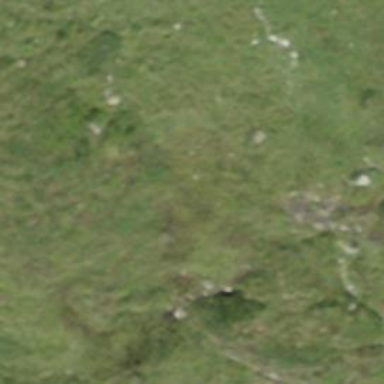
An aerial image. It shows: Brown bench.